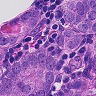
Metastatic tissue present: yes